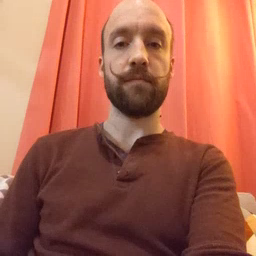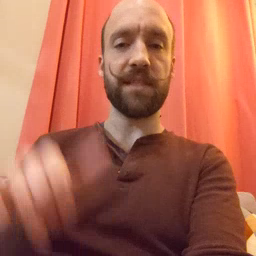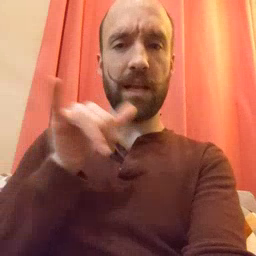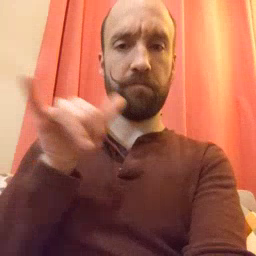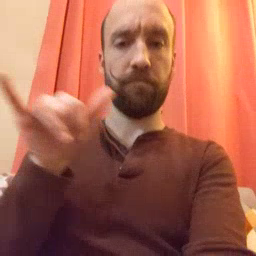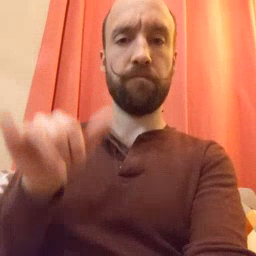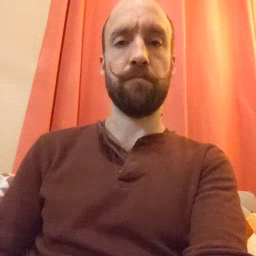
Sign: same